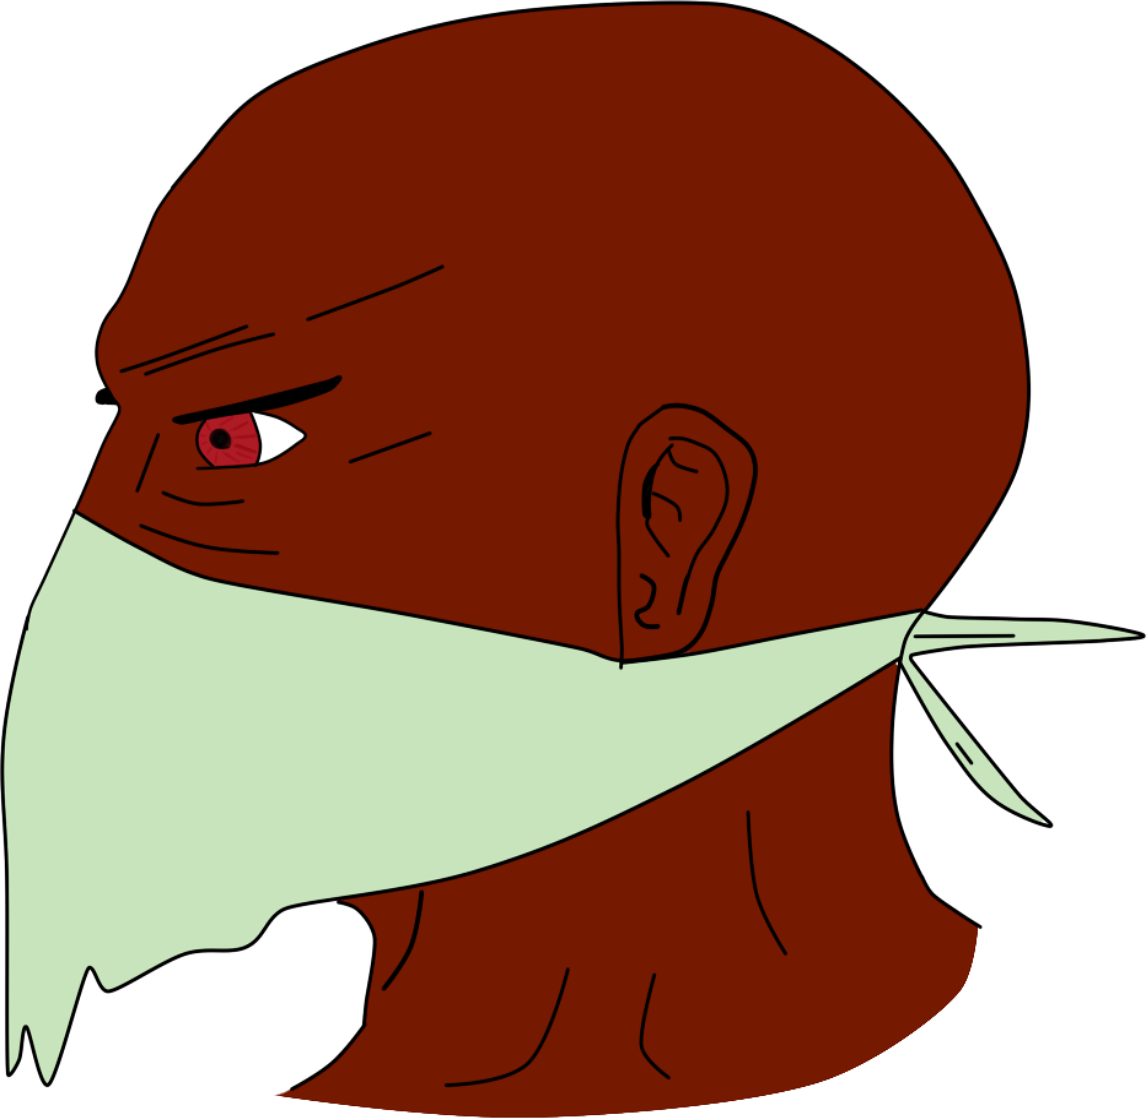
Label: 4_Yes_Chad